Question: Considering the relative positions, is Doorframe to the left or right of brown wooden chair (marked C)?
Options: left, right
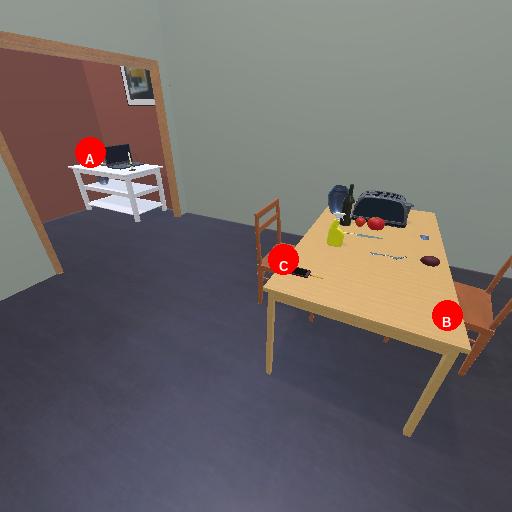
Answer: left